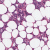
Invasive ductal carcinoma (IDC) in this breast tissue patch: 1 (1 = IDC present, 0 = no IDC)